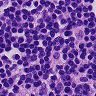
Metastatic tissue present: no